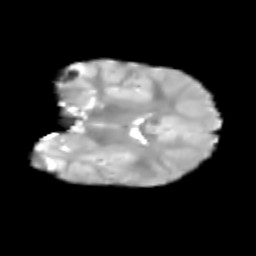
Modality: T2w
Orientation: coronal
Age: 6
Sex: male
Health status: healthy